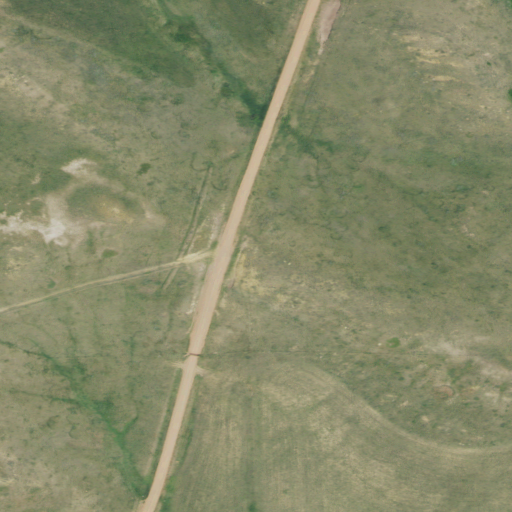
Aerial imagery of mountain in Montana named Bailey Hill containing shrub, grassland, and pasture